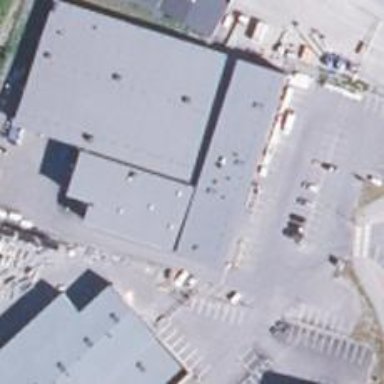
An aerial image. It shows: Fitness centre on leisure land.